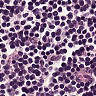
Metastatic tissue present: no